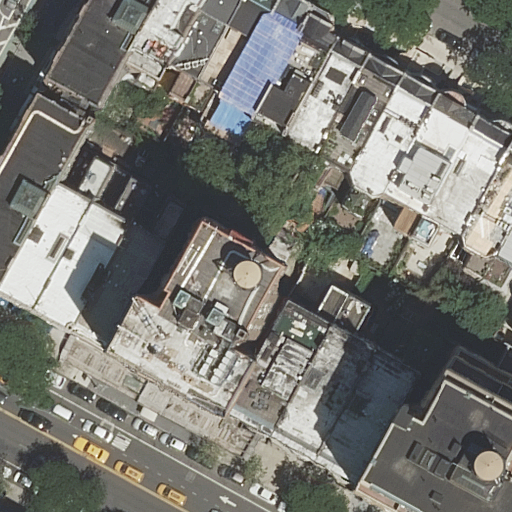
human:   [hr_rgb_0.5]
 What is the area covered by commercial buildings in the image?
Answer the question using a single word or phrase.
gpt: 0m2

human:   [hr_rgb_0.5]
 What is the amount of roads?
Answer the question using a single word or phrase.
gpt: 3

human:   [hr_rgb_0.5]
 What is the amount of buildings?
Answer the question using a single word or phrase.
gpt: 21

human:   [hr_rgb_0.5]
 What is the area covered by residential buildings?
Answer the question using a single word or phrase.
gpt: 4211m2

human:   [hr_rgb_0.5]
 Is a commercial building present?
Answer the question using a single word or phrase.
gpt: no

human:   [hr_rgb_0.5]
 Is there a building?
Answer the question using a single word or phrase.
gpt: yes

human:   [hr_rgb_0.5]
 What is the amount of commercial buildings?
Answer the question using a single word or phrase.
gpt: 0

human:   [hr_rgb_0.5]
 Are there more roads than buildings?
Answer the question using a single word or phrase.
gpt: no

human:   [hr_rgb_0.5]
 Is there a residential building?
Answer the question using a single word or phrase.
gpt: yes

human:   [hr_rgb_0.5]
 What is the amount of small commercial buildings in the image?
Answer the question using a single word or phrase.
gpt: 0

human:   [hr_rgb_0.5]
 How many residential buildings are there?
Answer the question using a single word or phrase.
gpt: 21

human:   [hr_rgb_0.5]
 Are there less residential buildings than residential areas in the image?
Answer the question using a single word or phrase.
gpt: no

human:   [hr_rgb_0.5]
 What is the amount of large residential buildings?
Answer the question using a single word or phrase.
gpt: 1

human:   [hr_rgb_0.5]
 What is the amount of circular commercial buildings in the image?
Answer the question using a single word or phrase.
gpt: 0

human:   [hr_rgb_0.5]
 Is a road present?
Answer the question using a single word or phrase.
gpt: yes

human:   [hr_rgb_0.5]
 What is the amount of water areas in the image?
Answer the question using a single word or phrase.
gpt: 0

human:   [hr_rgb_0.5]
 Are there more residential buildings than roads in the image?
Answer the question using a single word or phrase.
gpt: yes

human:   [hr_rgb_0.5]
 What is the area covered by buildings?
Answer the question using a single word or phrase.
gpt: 4211m2

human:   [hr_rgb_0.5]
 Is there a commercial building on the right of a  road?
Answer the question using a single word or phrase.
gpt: no

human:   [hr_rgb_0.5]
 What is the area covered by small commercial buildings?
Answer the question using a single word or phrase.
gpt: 0m2

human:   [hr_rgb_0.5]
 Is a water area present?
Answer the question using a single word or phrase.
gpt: no

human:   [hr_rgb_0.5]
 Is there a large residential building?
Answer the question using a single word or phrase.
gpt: yes

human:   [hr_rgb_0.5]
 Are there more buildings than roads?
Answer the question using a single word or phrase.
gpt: yes

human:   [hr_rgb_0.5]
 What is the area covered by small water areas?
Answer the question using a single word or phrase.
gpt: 0m2

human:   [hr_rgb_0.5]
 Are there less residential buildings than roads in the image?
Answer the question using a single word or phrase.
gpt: no

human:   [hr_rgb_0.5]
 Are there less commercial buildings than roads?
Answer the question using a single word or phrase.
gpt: yes

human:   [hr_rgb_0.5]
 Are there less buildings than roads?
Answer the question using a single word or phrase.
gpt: no

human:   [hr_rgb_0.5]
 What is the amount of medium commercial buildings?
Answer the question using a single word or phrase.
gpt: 0

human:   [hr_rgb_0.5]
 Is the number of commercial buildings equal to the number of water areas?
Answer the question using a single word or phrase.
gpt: yes

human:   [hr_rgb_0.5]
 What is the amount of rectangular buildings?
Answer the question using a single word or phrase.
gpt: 12

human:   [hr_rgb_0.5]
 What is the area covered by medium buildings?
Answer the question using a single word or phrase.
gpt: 3500m2

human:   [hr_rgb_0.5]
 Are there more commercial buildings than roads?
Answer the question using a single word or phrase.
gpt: no

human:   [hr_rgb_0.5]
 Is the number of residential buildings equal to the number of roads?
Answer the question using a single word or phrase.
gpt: no

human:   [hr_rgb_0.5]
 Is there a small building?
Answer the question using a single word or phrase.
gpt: yes

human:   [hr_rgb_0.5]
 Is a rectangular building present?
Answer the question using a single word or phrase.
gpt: yes

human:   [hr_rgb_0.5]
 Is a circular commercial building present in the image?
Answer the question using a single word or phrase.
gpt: no

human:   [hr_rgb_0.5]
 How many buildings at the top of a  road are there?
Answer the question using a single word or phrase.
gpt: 19

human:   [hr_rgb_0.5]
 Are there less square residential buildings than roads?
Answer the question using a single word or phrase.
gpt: yes

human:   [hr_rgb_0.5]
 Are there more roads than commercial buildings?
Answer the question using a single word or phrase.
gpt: yes

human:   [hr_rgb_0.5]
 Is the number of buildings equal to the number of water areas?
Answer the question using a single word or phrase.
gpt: no

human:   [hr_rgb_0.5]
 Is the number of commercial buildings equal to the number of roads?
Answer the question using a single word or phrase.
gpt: no

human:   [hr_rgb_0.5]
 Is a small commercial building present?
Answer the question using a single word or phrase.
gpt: no

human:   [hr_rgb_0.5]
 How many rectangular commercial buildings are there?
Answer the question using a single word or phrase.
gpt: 0

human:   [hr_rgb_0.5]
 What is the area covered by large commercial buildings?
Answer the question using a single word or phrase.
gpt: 0m2

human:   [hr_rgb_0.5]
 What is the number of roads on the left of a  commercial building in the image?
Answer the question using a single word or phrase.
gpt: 0

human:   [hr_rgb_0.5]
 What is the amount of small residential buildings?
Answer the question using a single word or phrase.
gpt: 2

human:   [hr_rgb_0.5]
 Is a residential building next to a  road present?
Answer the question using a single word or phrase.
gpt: yes

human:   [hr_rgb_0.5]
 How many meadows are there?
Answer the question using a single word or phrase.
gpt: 0

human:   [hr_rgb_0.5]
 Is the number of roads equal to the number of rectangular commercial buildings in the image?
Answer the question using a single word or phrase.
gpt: no

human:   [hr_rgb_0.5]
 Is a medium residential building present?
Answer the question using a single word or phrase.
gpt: yes

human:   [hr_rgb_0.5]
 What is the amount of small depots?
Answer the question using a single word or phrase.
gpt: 0

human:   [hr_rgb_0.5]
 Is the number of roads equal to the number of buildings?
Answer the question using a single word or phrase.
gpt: no

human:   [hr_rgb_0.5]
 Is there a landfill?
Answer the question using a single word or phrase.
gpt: no

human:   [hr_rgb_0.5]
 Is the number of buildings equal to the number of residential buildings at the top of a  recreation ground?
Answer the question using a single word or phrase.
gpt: no

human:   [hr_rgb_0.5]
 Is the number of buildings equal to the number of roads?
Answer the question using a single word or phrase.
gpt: no

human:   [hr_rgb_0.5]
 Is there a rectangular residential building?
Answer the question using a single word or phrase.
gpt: yes

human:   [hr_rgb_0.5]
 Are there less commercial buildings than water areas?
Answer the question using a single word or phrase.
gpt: no

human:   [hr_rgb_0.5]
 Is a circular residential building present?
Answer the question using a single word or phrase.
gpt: no

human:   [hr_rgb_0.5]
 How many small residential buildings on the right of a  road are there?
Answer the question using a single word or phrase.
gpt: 1

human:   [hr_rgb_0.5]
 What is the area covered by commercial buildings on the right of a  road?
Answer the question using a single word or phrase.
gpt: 0m2

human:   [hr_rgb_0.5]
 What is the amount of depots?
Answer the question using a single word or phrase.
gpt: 0

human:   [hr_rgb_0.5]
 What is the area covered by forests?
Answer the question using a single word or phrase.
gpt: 0m2

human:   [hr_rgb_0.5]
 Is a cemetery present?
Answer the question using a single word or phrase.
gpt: no

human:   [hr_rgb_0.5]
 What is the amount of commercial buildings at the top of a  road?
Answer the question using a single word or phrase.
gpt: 0